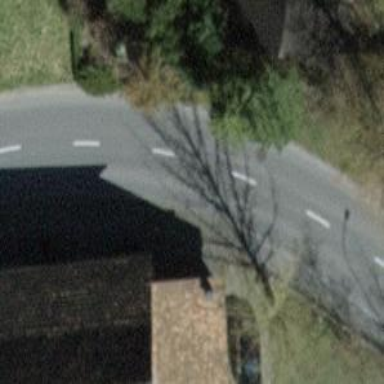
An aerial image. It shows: Tertiary road with asphalt surface.